Question: Count the number of objects in the diagram.
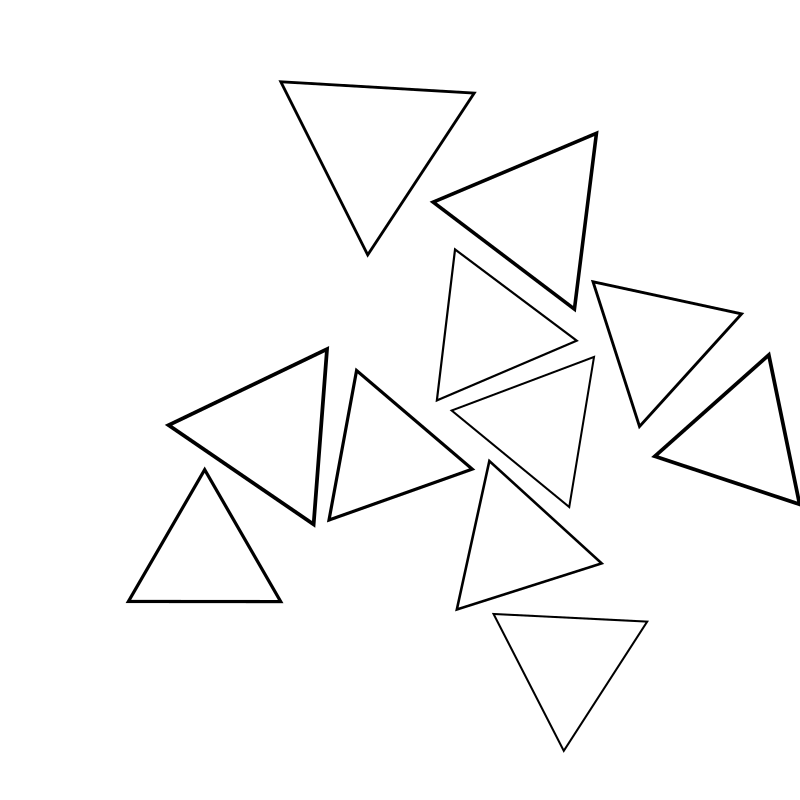
Answer: 11